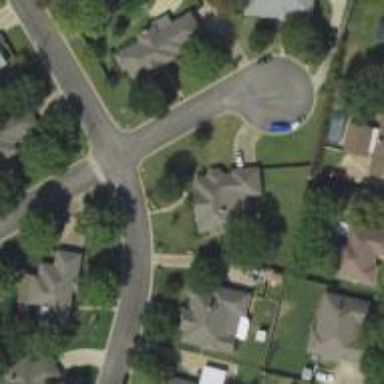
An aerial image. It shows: Residential road.